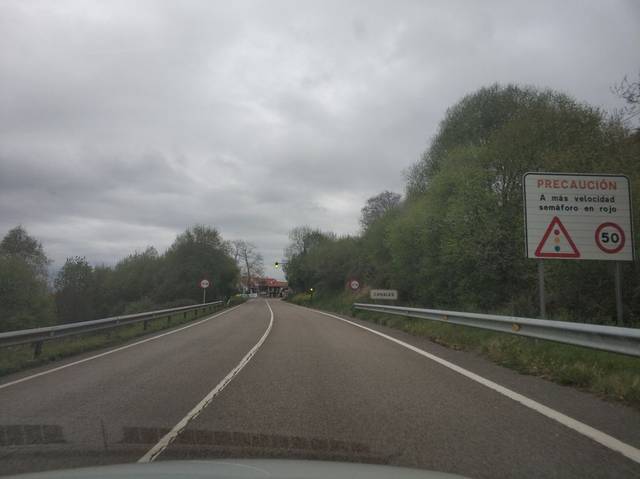
Region: Spain
Coordinates: 43.343, -4.27